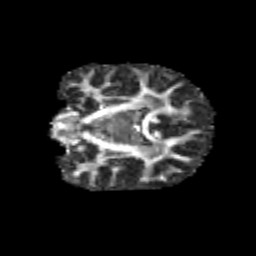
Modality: FA
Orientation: coronal
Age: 11
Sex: female
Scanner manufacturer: siemens
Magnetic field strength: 3 T
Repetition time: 3.8 s
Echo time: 0.07 s